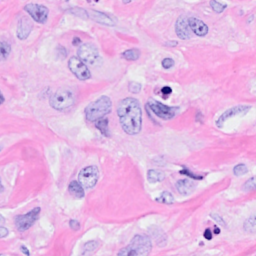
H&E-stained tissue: Breast